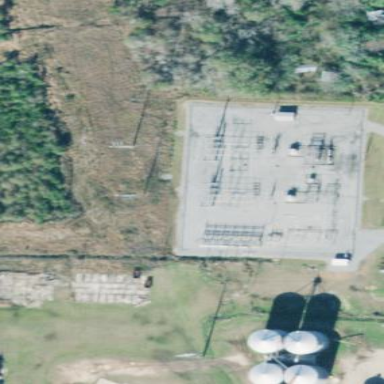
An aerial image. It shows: Distribution power substation secured by fence.